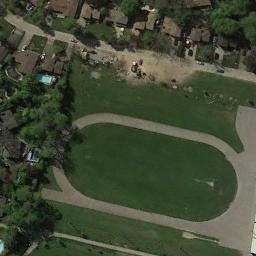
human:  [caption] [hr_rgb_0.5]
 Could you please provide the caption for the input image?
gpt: There is a shabby track and field .

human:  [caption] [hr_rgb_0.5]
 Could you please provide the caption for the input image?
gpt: The ground track field is on a lawn is surrounded by some trees and houses arranged neatly .

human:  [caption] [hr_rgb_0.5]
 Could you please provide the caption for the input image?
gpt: The track and field is built on the lawn, A road away from the residential area, And there is a lot of vegetation around it .

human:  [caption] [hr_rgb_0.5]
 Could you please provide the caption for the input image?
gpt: There are many trees near the ground track field .

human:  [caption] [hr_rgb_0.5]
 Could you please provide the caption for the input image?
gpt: There are green lawns and trees around the ground track field with a gray track .